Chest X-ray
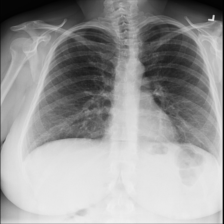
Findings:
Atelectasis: negative
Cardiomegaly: negative
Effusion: negative
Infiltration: negative
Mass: negative
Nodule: negative
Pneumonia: negative
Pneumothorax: negative
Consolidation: negative
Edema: negative
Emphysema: negative
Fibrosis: negative
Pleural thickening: negative
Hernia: negative